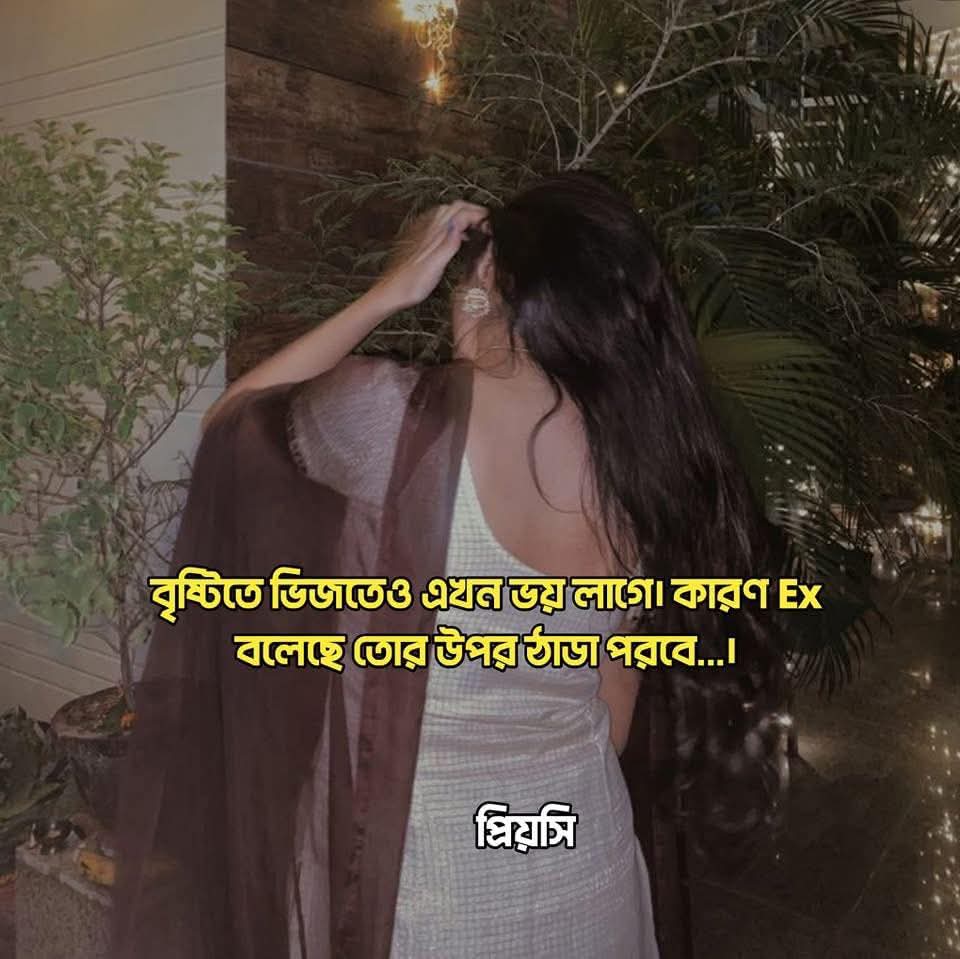
Text: বৃষ্টিতে ভিজতেও এখন ভয় লাগে। কারণ Ex বলেছে তোর উপর ঠাডা পরবে...।
Label: Non Hate